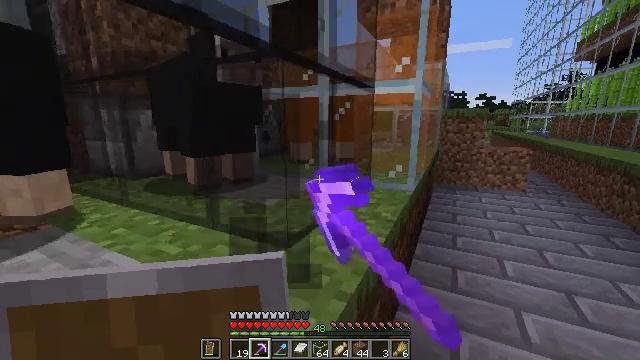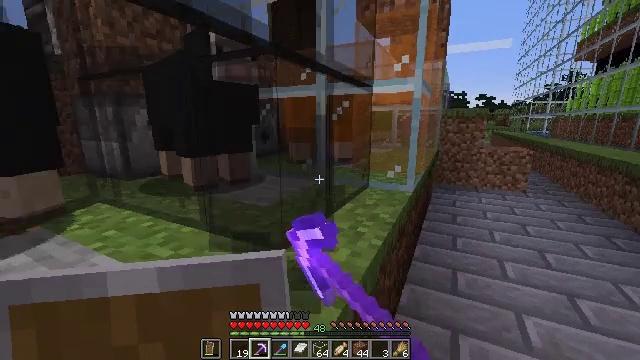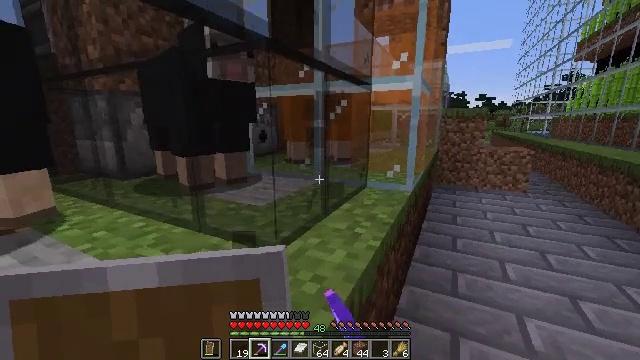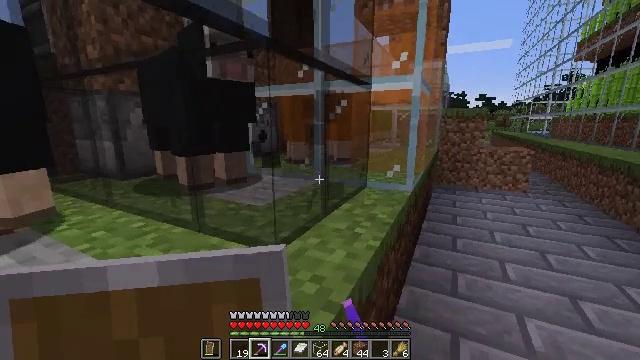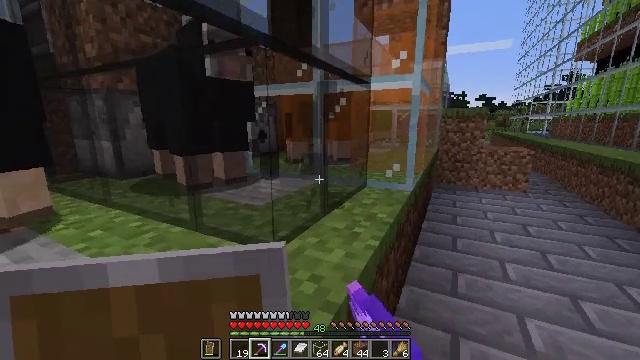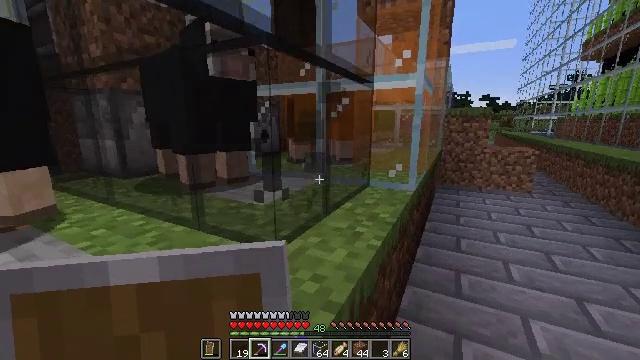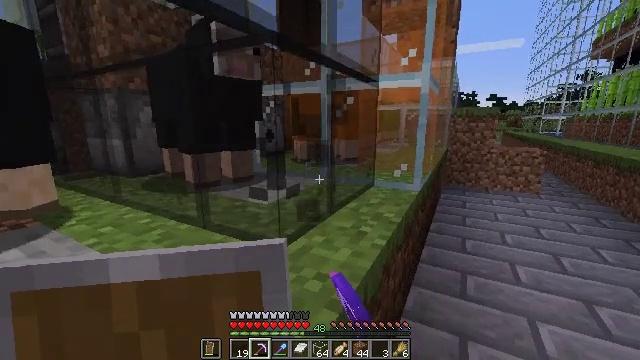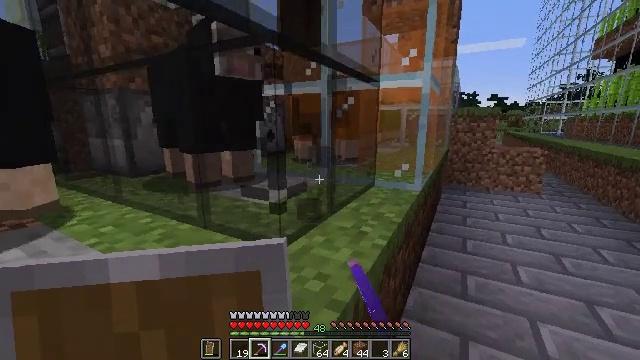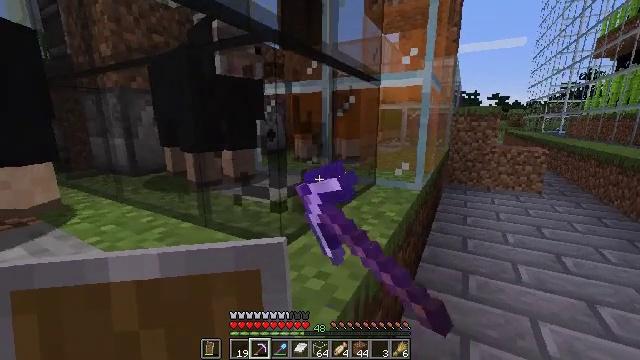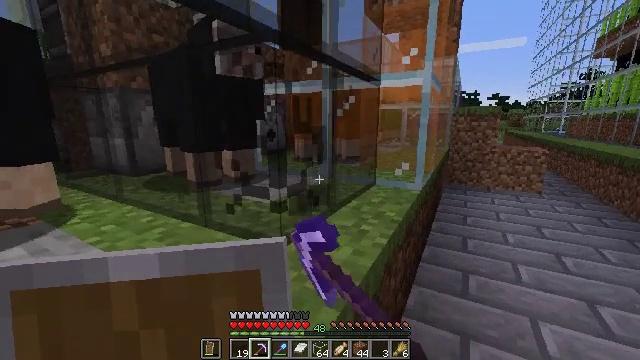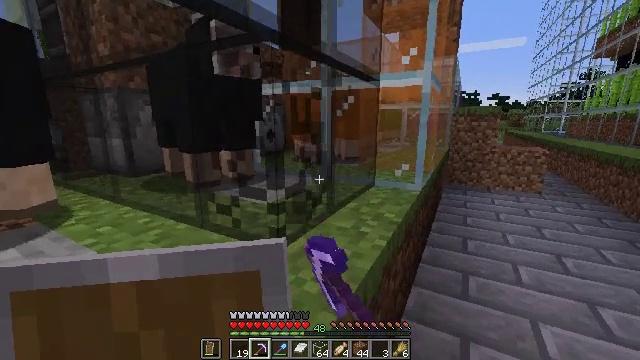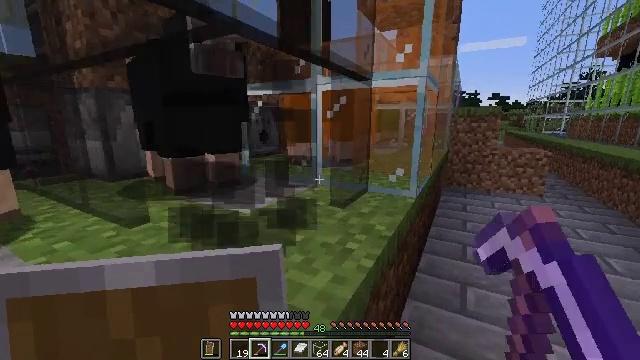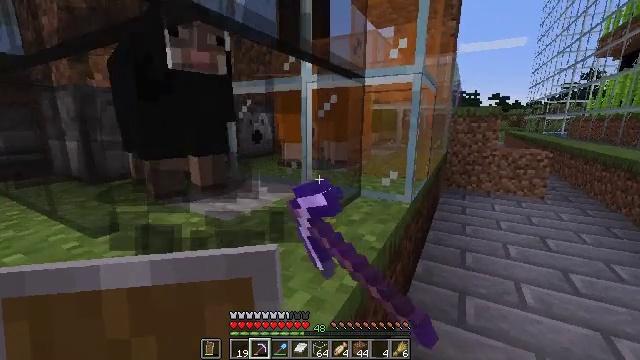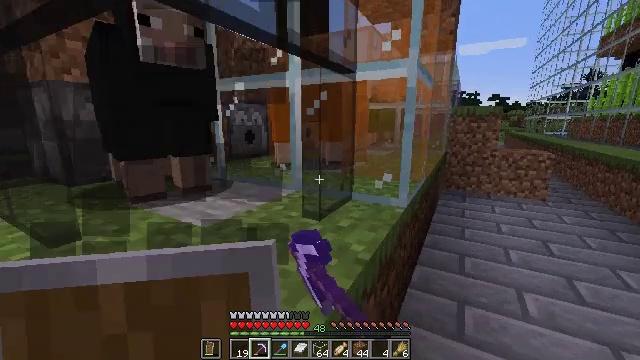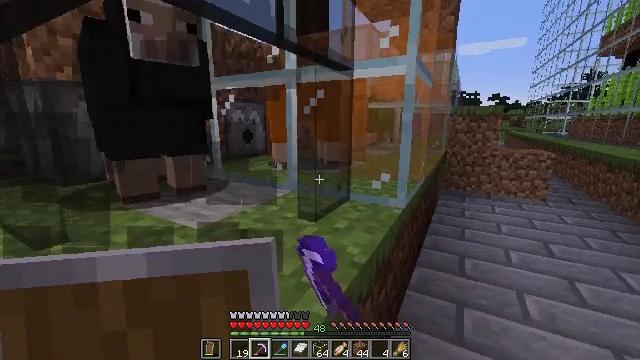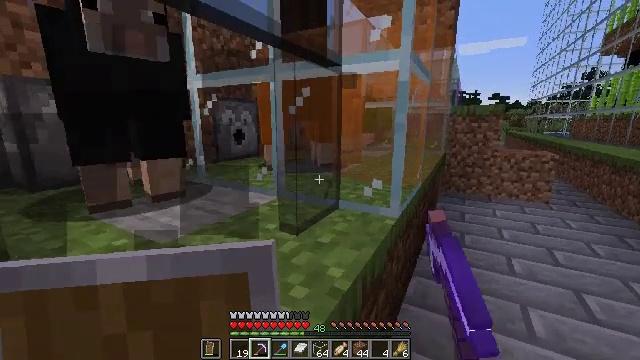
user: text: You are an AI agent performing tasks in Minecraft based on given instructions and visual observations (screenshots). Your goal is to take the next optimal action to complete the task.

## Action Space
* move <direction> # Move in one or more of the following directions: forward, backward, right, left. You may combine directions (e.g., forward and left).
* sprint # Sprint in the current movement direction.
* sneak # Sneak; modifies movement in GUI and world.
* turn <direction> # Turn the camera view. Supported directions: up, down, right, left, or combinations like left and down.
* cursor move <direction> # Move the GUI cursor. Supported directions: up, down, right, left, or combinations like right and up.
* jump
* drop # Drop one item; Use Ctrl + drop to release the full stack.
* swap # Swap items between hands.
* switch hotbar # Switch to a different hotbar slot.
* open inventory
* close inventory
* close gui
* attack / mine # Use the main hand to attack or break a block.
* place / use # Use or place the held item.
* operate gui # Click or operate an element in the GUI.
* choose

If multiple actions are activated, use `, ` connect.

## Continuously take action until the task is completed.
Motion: motion action
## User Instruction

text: Mine the black stained glass pane.
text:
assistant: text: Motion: attack / mine
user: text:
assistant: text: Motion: attack / mine
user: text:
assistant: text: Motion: attack / mine
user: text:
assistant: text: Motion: attack / mine
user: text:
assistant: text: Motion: attack / mine
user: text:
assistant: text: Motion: turn left, attack / mine
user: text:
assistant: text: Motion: attack / mine
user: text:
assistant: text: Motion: attack / mine
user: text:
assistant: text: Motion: attack / mine
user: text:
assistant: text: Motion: move forward, attack / mine
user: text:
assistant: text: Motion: move forward, attack / mine
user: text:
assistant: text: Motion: move forward, attack / mine
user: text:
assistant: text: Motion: move forward, attack / mine
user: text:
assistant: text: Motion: move forward, attack / mine
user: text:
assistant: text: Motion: attack / mine
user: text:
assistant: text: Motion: attack / mine
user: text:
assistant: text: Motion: attack / mine
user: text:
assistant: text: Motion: attack / mine
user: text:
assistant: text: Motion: attack / mine
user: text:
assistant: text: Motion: attack / mine
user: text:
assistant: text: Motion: attack / mine
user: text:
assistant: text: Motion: attack / mine
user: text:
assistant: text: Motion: attack / mine
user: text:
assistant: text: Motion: attack / mine
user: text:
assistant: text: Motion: attack / mine
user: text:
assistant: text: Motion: turn left, attack / mine
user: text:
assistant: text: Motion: turn left, attack / mine
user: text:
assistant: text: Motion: turn left
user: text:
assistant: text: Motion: turn left
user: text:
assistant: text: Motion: turn left